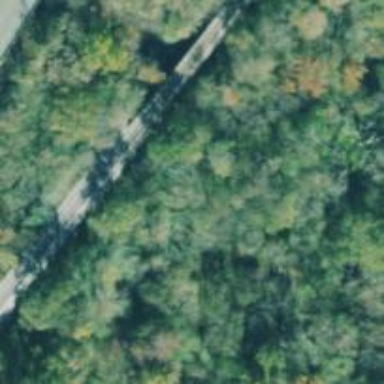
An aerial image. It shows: Railway bridge.